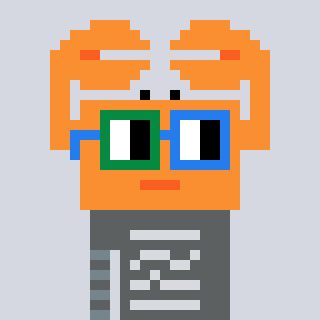
a pixel art character with square green and blue glasses, a crab-shaped head and a slimegreen-colored body on a cool background